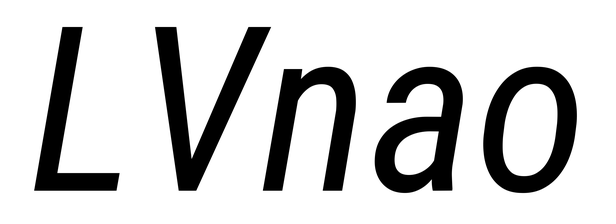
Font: Roboto-Italic_Condensed_Italic